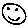
Label: smiley face